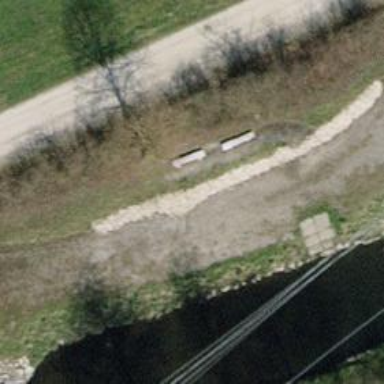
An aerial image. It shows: Brown bench.